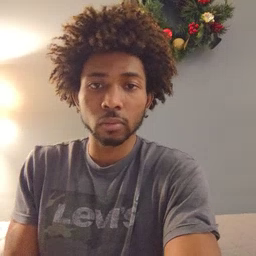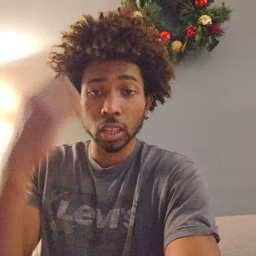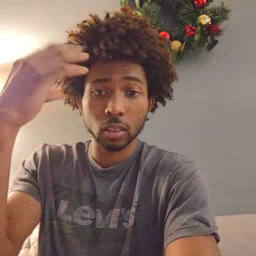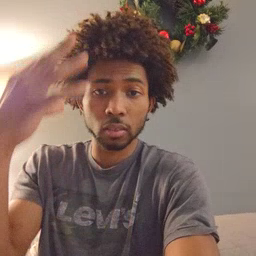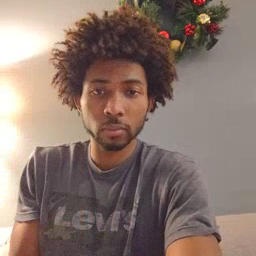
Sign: shower